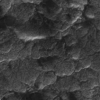
Label: not_dusty